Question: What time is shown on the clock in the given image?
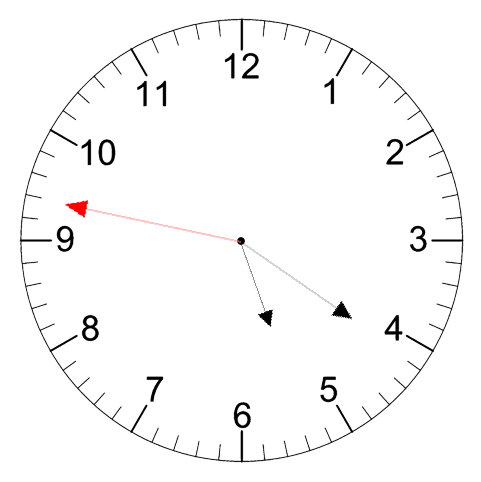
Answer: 05:20:47